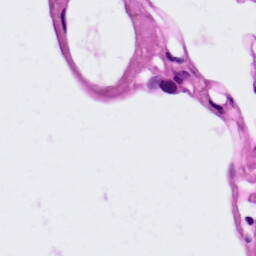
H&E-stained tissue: Lung